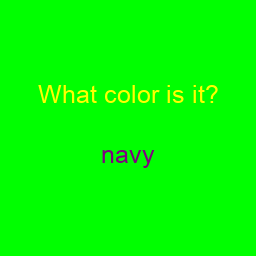
Color: purple
Color name shown: navy
Background color: lime
Question text color: yellow